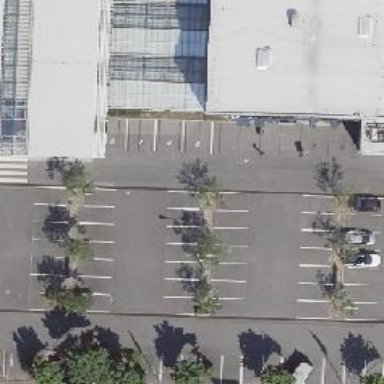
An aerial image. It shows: Asphalt parking aisle designated as service road.